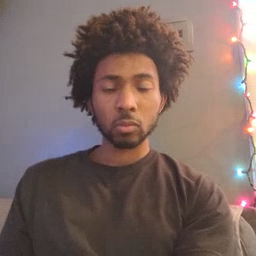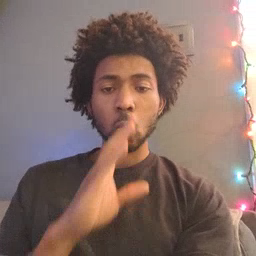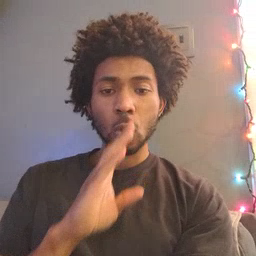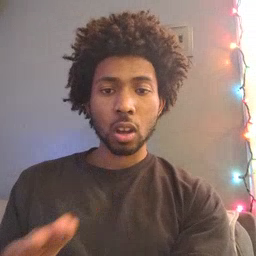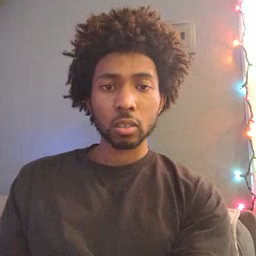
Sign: quiet